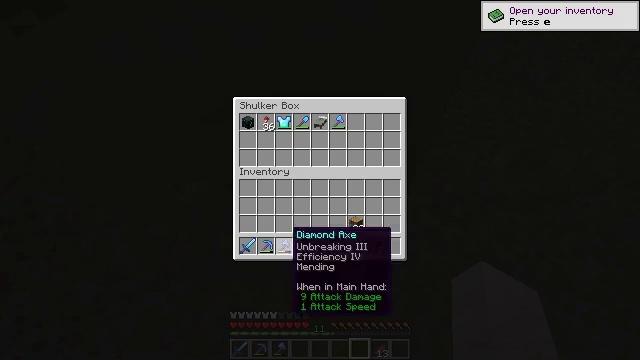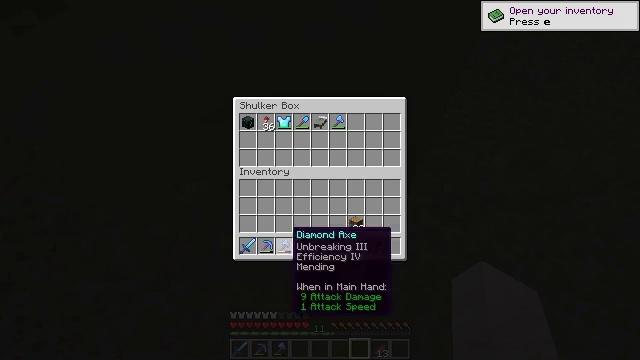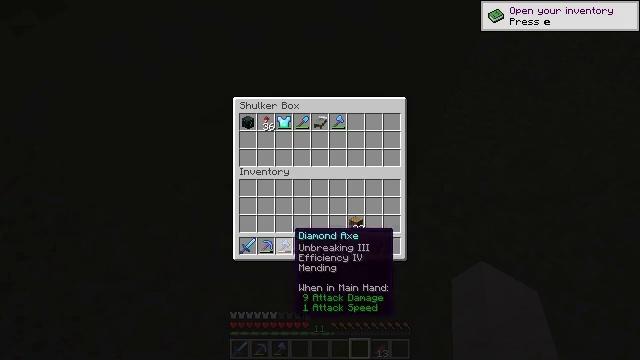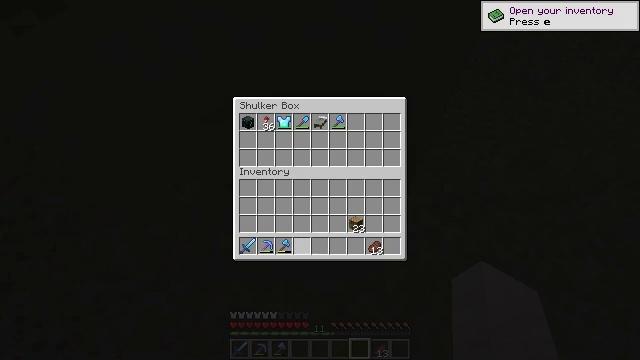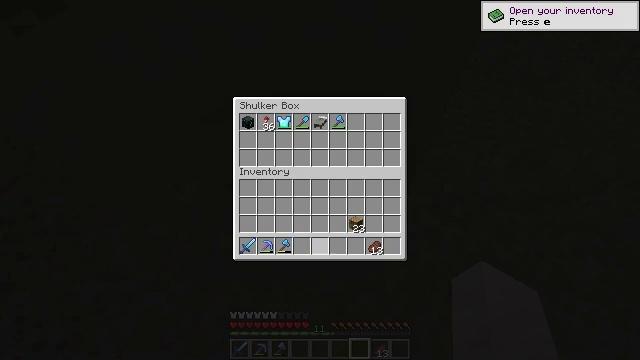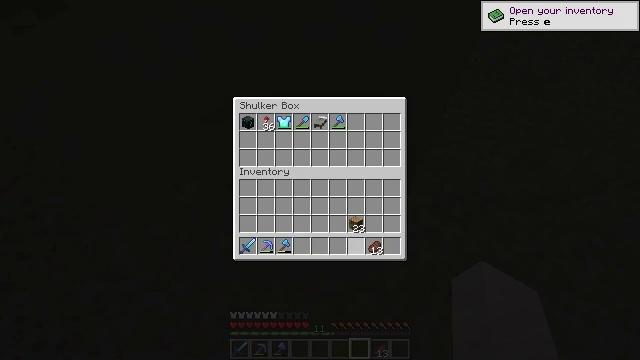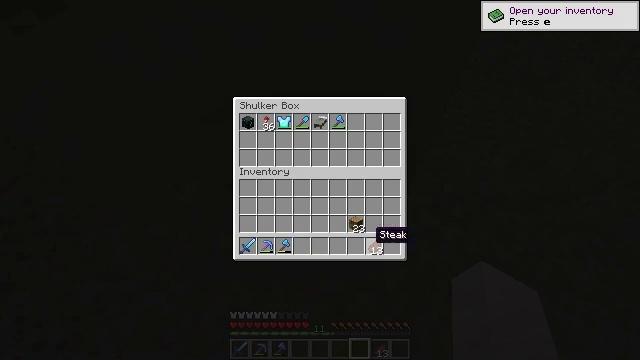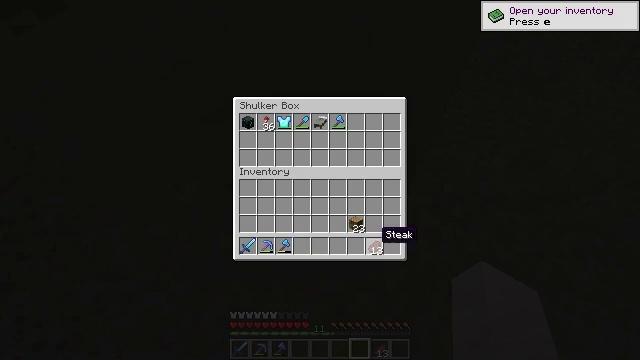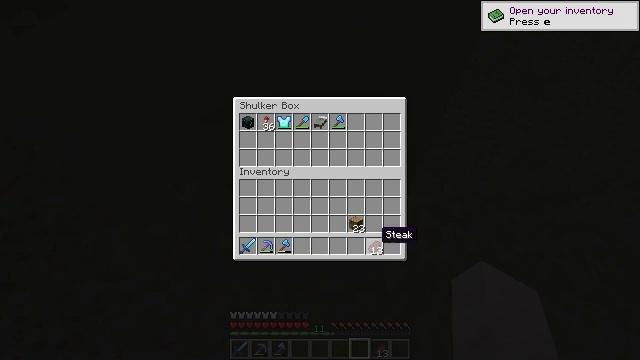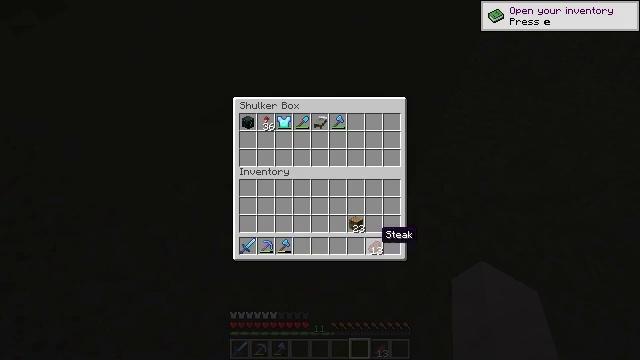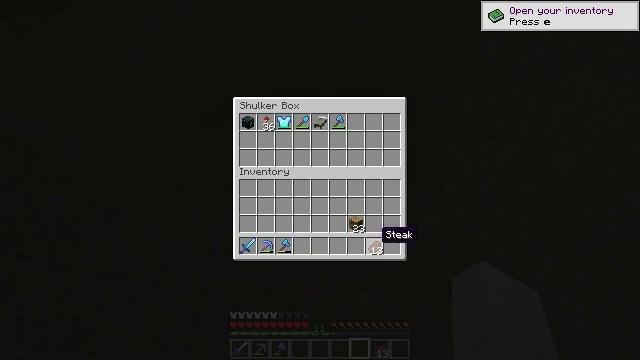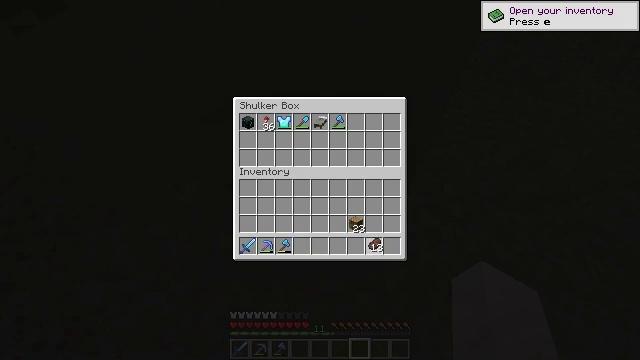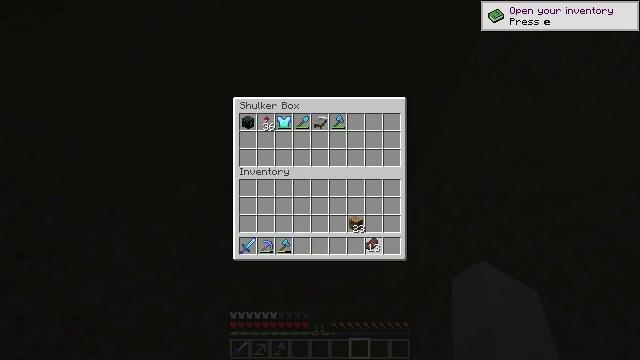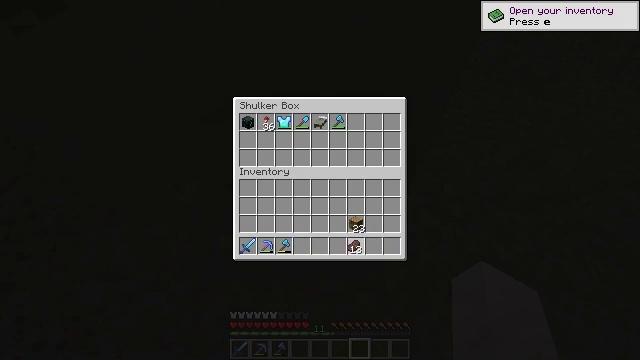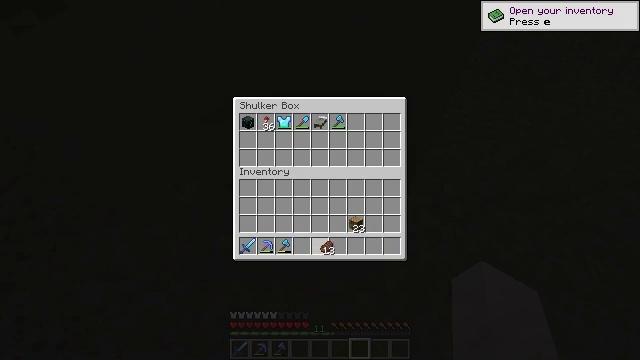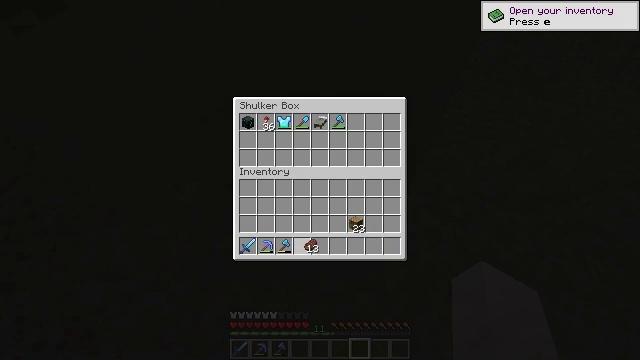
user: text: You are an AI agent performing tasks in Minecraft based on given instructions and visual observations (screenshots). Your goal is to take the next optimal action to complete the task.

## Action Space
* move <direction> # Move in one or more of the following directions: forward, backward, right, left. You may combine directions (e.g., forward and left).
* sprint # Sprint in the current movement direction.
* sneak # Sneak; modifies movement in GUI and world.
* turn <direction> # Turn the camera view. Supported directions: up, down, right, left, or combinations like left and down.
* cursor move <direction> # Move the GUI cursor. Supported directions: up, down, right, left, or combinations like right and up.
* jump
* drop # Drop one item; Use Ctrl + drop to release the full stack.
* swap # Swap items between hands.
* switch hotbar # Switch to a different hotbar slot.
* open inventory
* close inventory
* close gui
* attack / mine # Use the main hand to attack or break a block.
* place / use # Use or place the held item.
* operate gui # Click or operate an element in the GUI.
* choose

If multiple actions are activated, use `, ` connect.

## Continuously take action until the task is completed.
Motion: motion action
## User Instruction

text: Attack the ender chest to collect it.
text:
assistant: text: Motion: no_op
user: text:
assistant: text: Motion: no_op
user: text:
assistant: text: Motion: cursor move right
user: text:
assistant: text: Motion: cursor move right
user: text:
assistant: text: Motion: cursor move right
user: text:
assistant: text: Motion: cursor move right
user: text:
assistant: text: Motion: no_op
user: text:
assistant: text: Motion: no_op
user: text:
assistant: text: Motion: no_op
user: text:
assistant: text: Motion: no_op
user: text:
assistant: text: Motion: operate gui
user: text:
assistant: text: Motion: operate gui
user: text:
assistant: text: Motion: cursor move left
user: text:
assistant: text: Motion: cursor move left
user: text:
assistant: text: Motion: cursor move left
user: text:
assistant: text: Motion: no_op
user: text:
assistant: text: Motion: no_op
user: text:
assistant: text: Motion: no_op
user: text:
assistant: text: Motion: no_op
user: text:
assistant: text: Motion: operate gui
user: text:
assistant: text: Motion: operate gui
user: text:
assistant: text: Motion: operate gui
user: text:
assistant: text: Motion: no_op
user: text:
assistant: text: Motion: no_op
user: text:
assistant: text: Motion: cursor move left
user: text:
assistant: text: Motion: sneak, cursor move left
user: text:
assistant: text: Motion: sneak, cursor move left
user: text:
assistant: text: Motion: sneak
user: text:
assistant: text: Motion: sneak
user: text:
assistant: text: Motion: sneak